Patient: sex M, age 42
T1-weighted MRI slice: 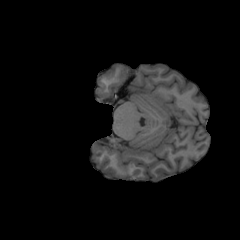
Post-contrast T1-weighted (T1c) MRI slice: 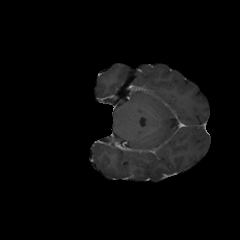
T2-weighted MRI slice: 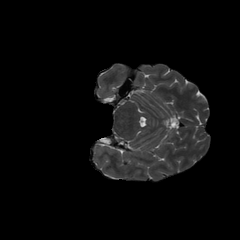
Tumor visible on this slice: no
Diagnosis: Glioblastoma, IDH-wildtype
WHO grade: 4